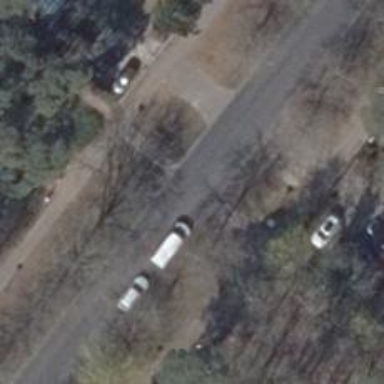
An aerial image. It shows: Unmarked crossing on the road.